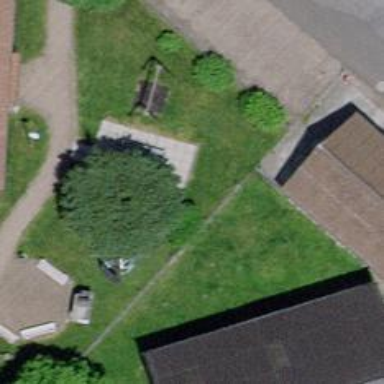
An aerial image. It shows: Playground with swings.